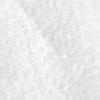
Label: no_change